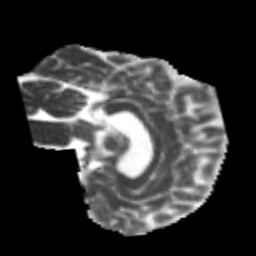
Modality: MD
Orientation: sagittal
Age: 26
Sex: male
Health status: healthy
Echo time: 0.074 s